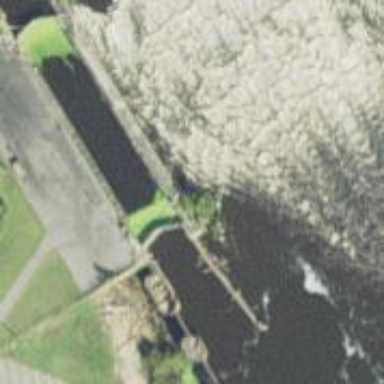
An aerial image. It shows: Lock gate on waterway.